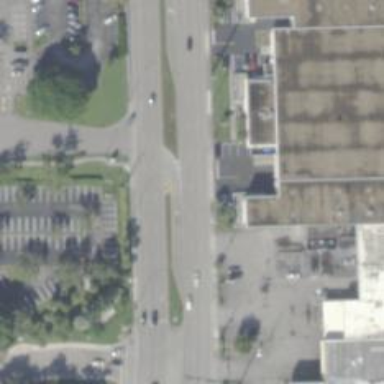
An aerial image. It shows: Secondary link road with asphalt surface.